Question: My list view looks like that and its very bad because if name is longer than surname text view goes over my date and prefix A which means arrival, but if surname longer than name everything is ok.
However i am here to ask maybe someone knows how to align them that text views wont go over each other?

this is my xml of single row item:
'''
<?xml version="1.0" encoding="utf-8"?>
<RelativeLayout xmlns:android="http://schemas.android.com/apk/res/android"
android:layout_width="fill_parent"
android:layout_height="fill_parent"
android:orientation="vertical">
<TextView android:id="@+id/name"
android:layout_width="wrap_content"
android:layout_height="wrap_content"
android:text="Sample Data"
android:textSize="15sp"
android:paddingBottom="5dp" />
<TextView android:id="@+id/surName"
android:layout_width="wrap_content"
android:layout_height="wrap_content"
android:text="Sample Data 2"
android:textSize="15sp"
android:layout_below="@id/name"
android:paddingBottom="5dp" />
<TextView
android:id="@+id/textA"
android:layout_width="wrap_content"
android:layout_height="wrap_content"
android:layout_toRightOf="@+id/surName"
android:paddingBottom="5dp"
android:paddingLeft="10dp"
android:paddingRight="5dp"
android:text="A:"
android:textSize="15sp" />
<TextView
android:id="@+id/date"
android:layout_width="wrap_content"
android:layout_height="wrap_content"
android:paddingBottom="5dp"
android:paddingLeft="5dp"
android:paddingRight="5dp"
android:layout_toRightOf="@id/textA"
android:text="Sample Data 3"
android:textSize="15sp" />
<TextView
android:id="@+id/time"
android:layout_width="wrap_content"
android:layout_height="wrap_content"
android:layout_alignBaseline="@+id/surName"
android:layout_alignBottom="@+id/surName"
android:layout_alignLeft="@id/date"
android:paddingBottom="5dp"
android:paddingLeft="5dp"
android:paddingRight="5dp"
android:text="Sample Data 4"
android:textSize="15sp" />
<TextView
android:id="@+id/textD"
android:layout_width="wrap_content"
android:layout_height="wrap_content"
android:layout_toRightOf="@id/date"
android:paddingBottom="5dp"
android:paddingLeft="5dp"
android:paddingRight="5dp"
android:text="D:"
android:textSize="15sp" />
<TextView
android:id="@+id/date2"
android:layout_width="wrap_content"
android:layout_height="wrap_content"
android:paddingBottom="5dp"
android:paddingLeft="5dp"
android:paddingRight="5dp"
android:layout_toRightOf="@id/textD"
android:text="Sample Data 3"
android:textSize="15sp" />
<TextView
android:id="@+id/time2"
android:layout_width="wrap_content"
android:layout_height="wrap_content"
android:layout_below="@id/date2"
android:layout_alignBottom="@id/time"
android:layout_alignLeft="@id/date2"
android:paddingBottom="5dp"
android:paddingLeft="5dp"
android:paddingRight="5dp"
android:text="Sample Data 4"
android:textSize="15sp" />
</RelativeLayout>
'''
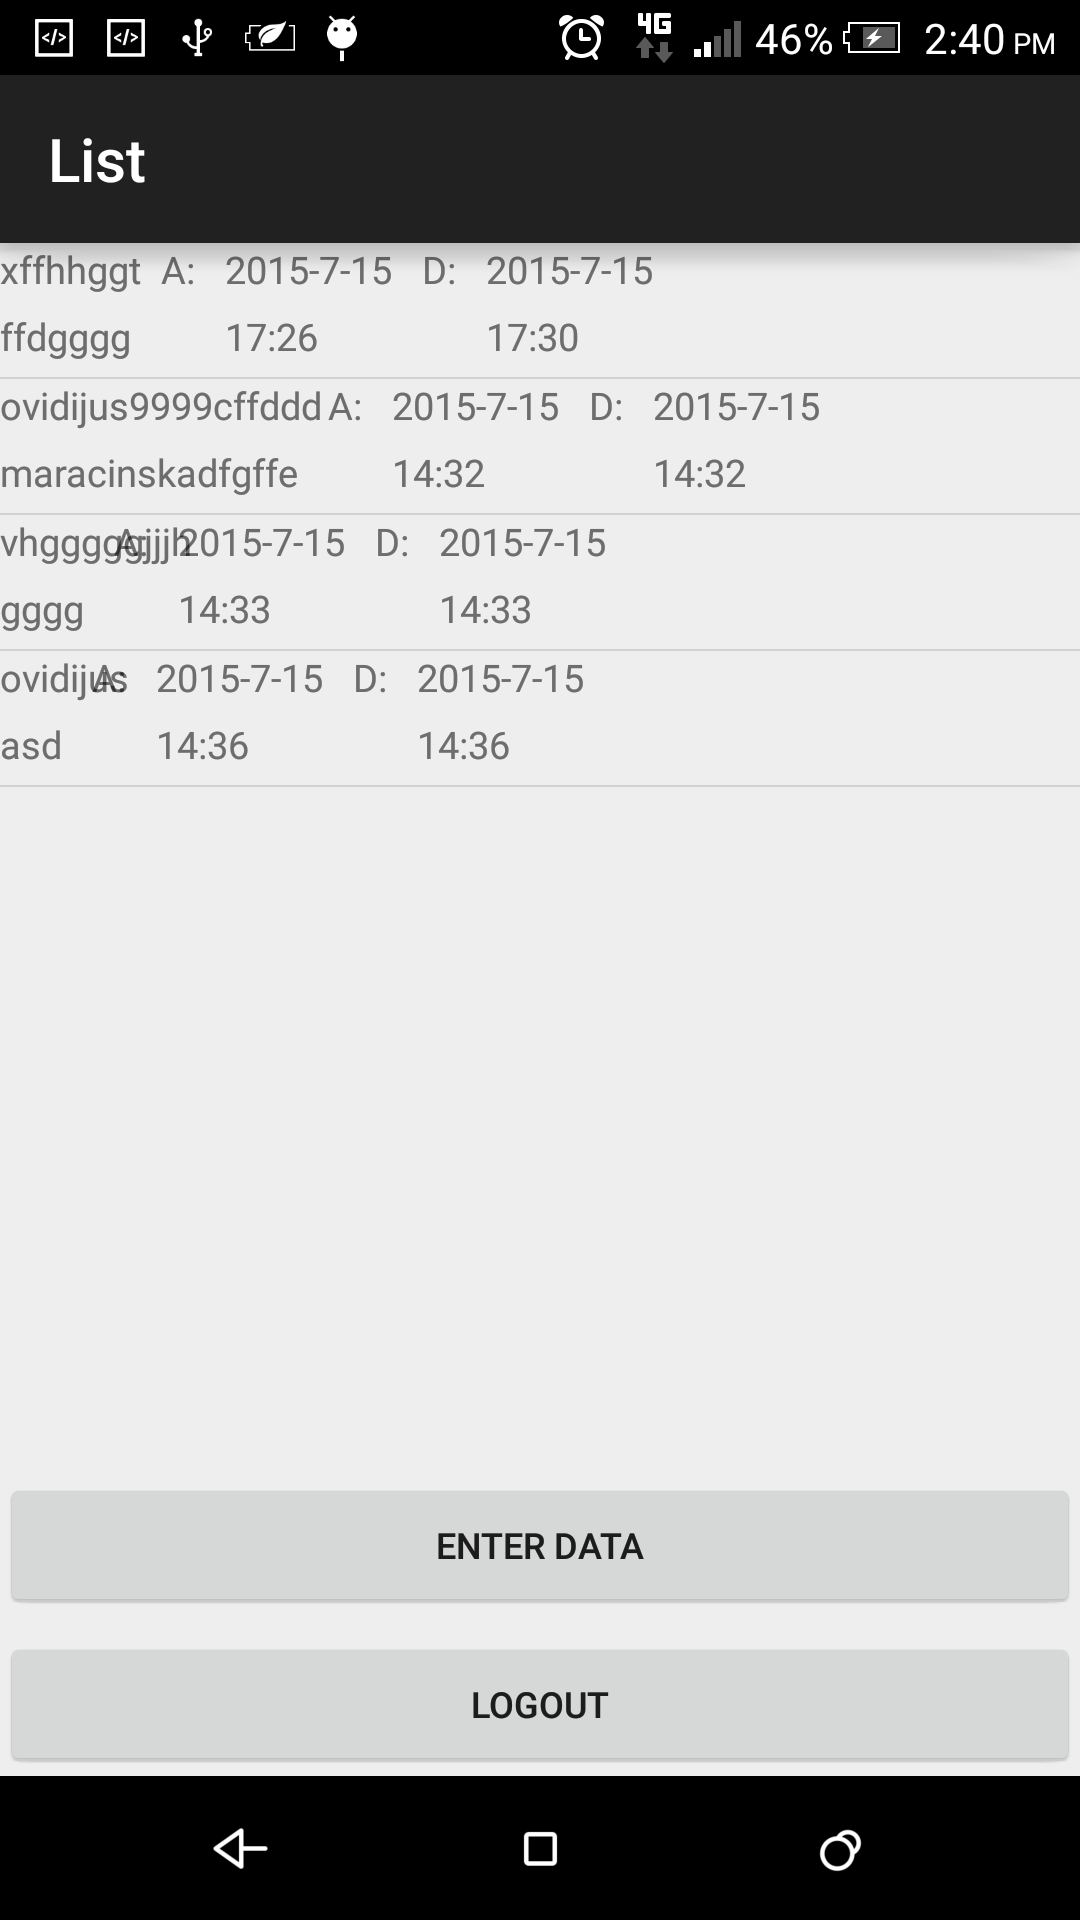
Answer: '''
<?xml version="1.0" encoding="utf-8"?>
<RelativeLayout xmlns:android="http://schemas.android.com/apk/res/android"
android:layout_width="fill_parent"
android:layout_height="fill_parent"
android:orientation="vertical">
<LinearLayout
android:id="@+id/namesur"
android:layout_width="wrap_content"
android:layout_height="wrap_content"
android:orientation="vertical"
>
<TextView android:id="@+id/name"
android:layout_width="wrap_content"
android:layout_height="wrap_content"
android:text="Sample Data"
android:layout_weight="1"
android:textSize="15sp"
android:paddingBottom="5dp" />
<TextView android:id="@+id/surName"
android:layout_width="wrap_content"
android:layout_height="wrap_content"
android:text="Sample Data 2"
android:layout_weight="1"
android:textSize="15sp"
android:layout_below="@id/name"
android:paddingBottom="5dp" />
</LinearLayout>
<TextView
android:id="@+id/textA"
android:layout_width="wrap_content"
android:layout_height="wrap_content"
android:layout_toRightOf="@id/namesur"
android:paddingBottom="5dp"
android:paddingLeft="10dp"
android:paddingRight="5dp"
android:text="A:"
android:textSize="15sp" />
<TextView
android:id="@+id/date"
android:layout_width="wrap_content"
android:layout_height="wrap_content"
android:paddingBottom="5dp"
android:paddingLeft="5dp"
android:paddingRight="5dp"
android:layout_toRightOf="@id/textA"
android:text="Sample Data 3"
android:textSize="15sp" />
<TextView
android:id="@+id/time"
android:layout_width="wrap_content"
android:layout_height="wrap_content"
android:layout_alignBaseline="@id/namesur"
android:layout_alignBottom="@id/namesur"
android:layout_alignLeft="@id/date"
android:paddingBottom="5dp"
android:paddingLeft="5dp"
android:paddingRight="5dp"
android:text="Sample Data 4"
android:textSize="15sp" />
<TextView
android:id="@+id/textD"
android:layout_width="wrap_content"
android:layout_height="wrap_content"
android:layout_toRightOf="@id/date"
android:paddingBottom="5dp"
android:paddingLeft="5dp"
android:paddingRight="5dp"
android:text="D:"
android:textSize="15sp" />
<TextView
android:id="@+id/date2"
android:layout_width="wrap_content"
android:layout_height="wrap_content"
android:paddingBottom="5dp"
android:paddingLeft="5dp"
android:paddingRight="5dp"
android:layout_toRightOf="@id/textD"
android:text="Sample Data 3"
android:textSize="15sp" />
<TextView
android:id="@+id/time2"
android:layout_width="wrap_content"
android:layout_height="wrap_content"
android:layout_below="@id/date2"
android:layout_alignBottom="@id/time"
android:layout_alignLeft="@id/date2"
android:paddingBottom="5dp"
android:paddingLeft="5dp"
android:paddingRight="5dp"
android:text="Sample Data 4"
android:textSize="15sp" />
'''